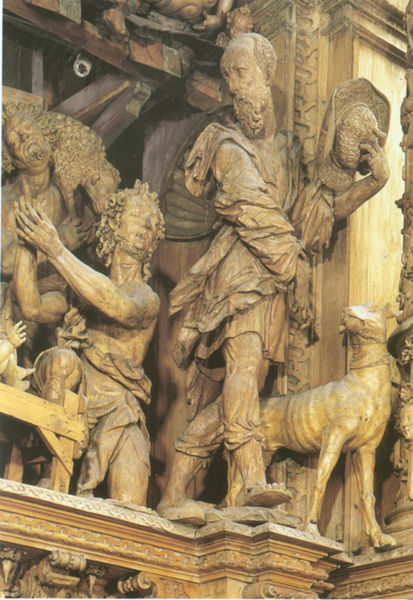
Titel: Hochaltar
Künstler: Jörg Zürn
Standort: Überlingen, St. Nikolaus (EU - D - BW)
Schlagwörter: mann, menschen, holz, hut, männer, gebäude, hund, bart, stein, hände, kirche, haare, skulptur, alter mann, figuren, verzierung, faltenwurf, schaf, alter, knien, schnitzerei, gesims, jesus, hirten, geburt, krippe, gebälk, holzskulptur, hung, rochus, heiliger rochus